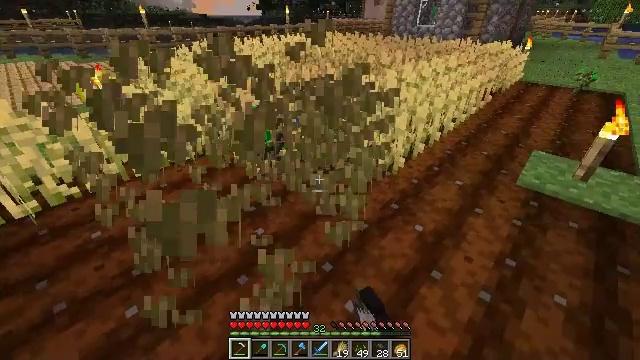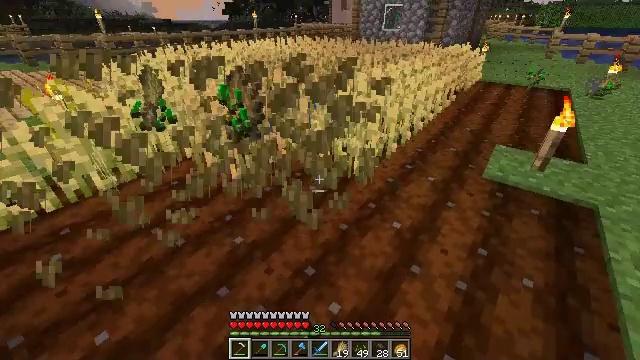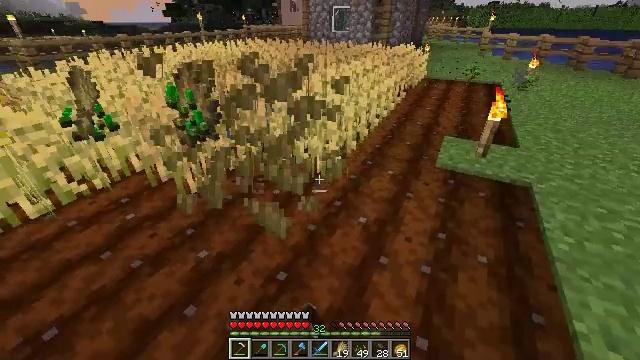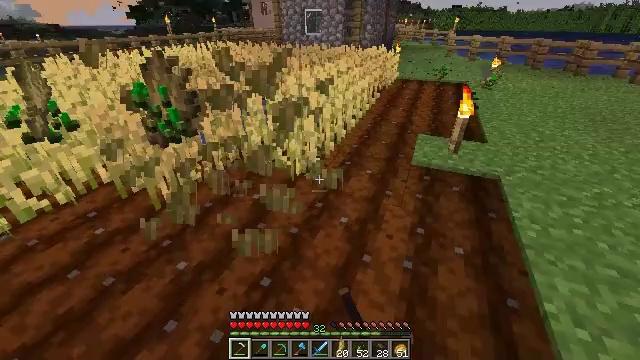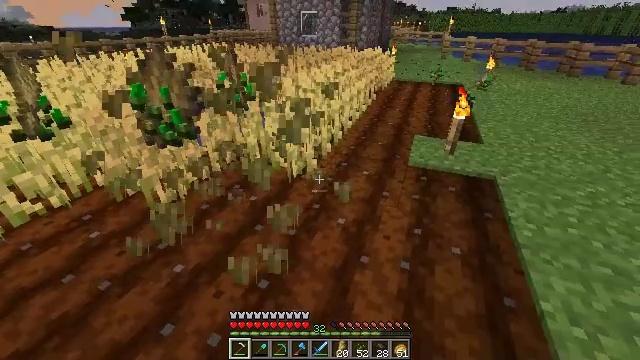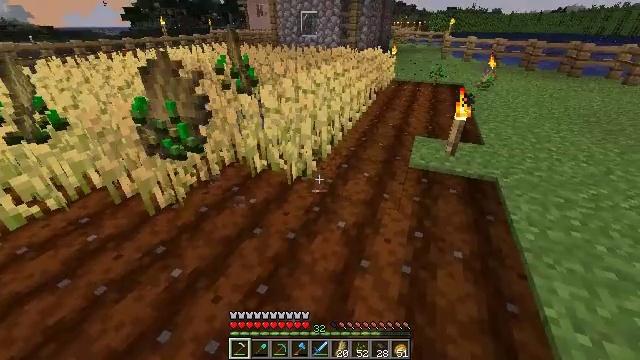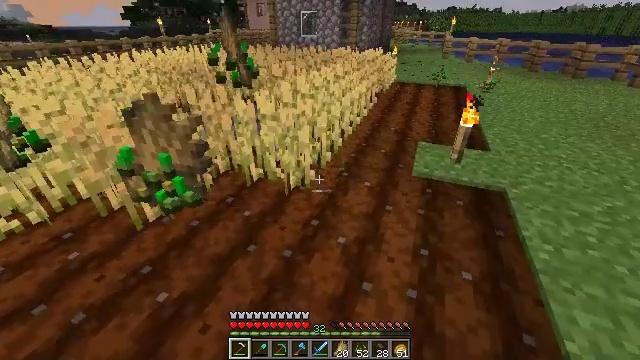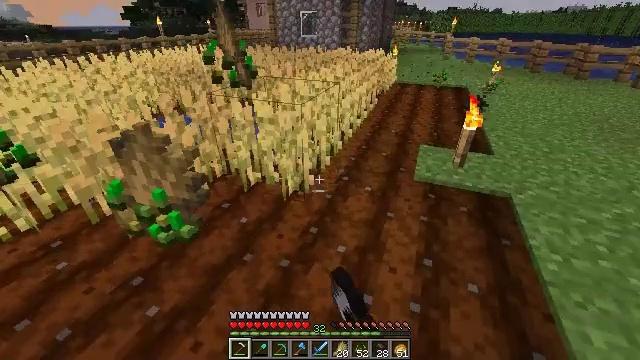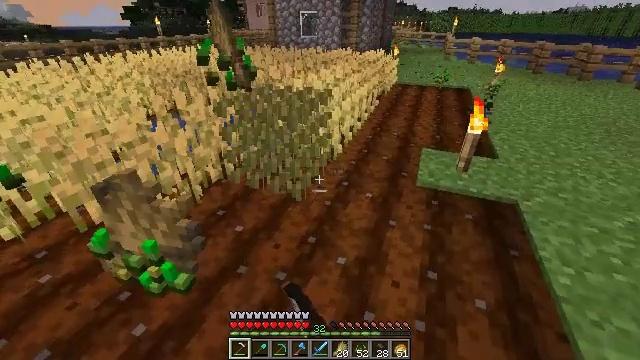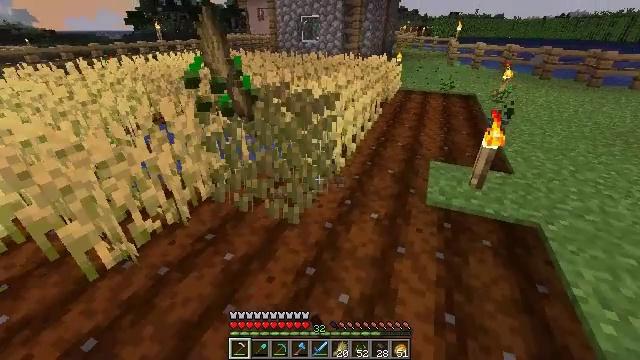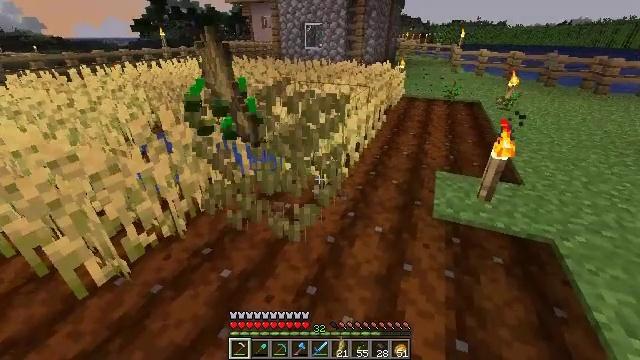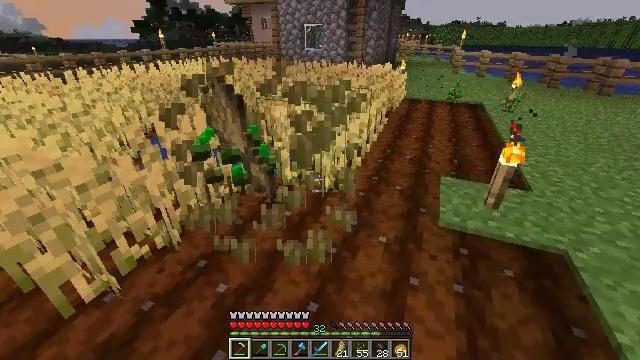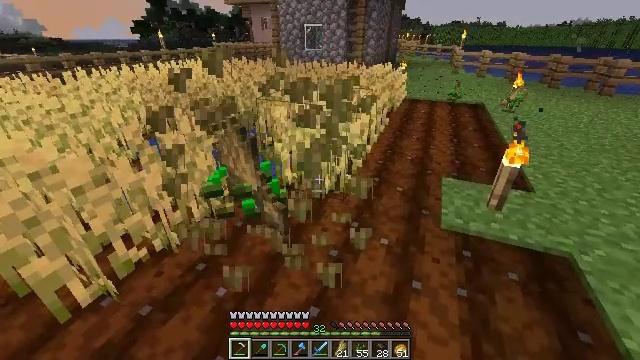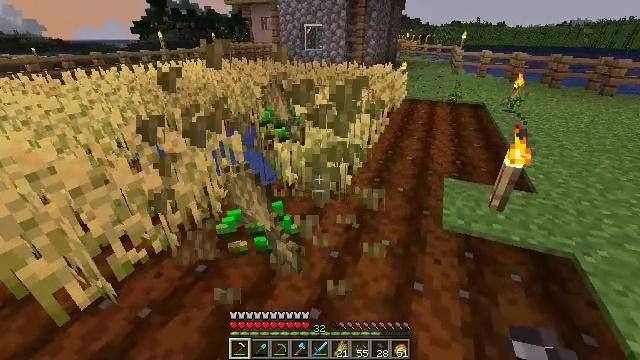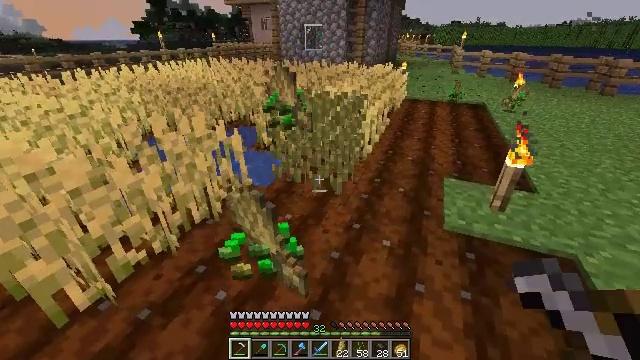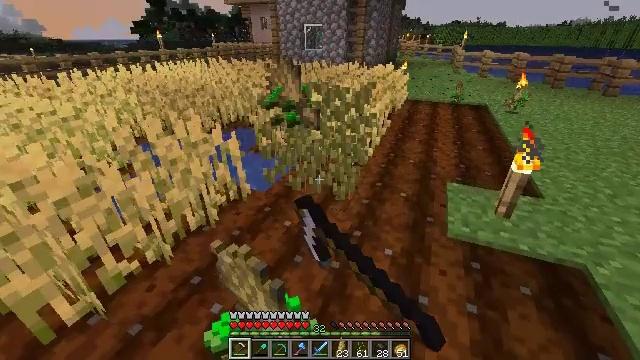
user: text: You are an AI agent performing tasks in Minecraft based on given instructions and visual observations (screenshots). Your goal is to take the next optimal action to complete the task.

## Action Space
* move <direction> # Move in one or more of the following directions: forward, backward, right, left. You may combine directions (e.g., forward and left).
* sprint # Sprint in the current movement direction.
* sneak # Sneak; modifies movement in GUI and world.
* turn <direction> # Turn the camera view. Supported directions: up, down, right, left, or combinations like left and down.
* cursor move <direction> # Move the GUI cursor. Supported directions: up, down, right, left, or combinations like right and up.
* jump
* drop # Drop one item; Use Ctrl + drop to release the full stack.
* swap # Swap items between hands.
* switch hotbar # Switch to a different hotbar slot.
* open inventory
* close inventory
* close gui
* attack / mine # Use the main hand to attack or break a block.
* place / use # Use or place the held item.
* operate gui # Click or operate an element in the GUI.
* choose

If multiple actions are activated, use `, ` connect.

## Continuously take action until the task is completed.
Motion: motion action
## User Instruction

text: Harvest wheat from the field.
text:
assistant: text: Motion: turn right, attack / mine
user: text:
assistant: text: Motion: turn right, attack / mine
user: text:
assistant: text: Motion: turn right
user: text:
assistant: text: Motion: no_op
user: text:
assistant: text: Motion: move forward
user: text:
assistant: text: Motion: move forward, attack / mine
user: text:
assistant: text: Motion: move forward, attack / mine
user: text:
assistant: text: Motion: move forward, attack / mine
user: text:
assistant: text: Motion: move forward
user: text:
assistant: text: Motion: turn up
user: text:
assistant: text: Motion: no_op
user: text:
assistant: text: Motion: no_op
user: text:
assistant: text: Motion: no_op
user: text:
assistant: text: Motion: attack / mine
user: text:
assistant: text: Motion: move forward, attack / mine
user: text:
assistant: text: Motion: move forward, turn right, attack / mine
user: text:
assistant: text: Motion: move forward, turn right
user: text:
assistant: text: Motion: move forward, turn right
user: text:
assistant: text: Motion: move forward
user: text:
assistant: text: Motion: attack / mine
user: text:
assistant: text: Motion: attack / mine
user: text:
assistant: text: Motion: attack / mine
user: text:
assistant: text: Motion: move forward, turn right and up, attack / mine
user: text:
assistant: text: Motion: move forward, turn right
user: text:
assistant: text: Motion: move forward
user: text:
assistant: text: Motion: move forward
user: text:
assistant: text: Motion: attack / mine
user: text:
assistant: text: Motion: attack / mine
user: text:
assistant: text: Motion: attack / mine
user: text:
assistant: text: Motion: attack / mine